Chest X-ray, AP view. Patient: 42 years old, sex M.
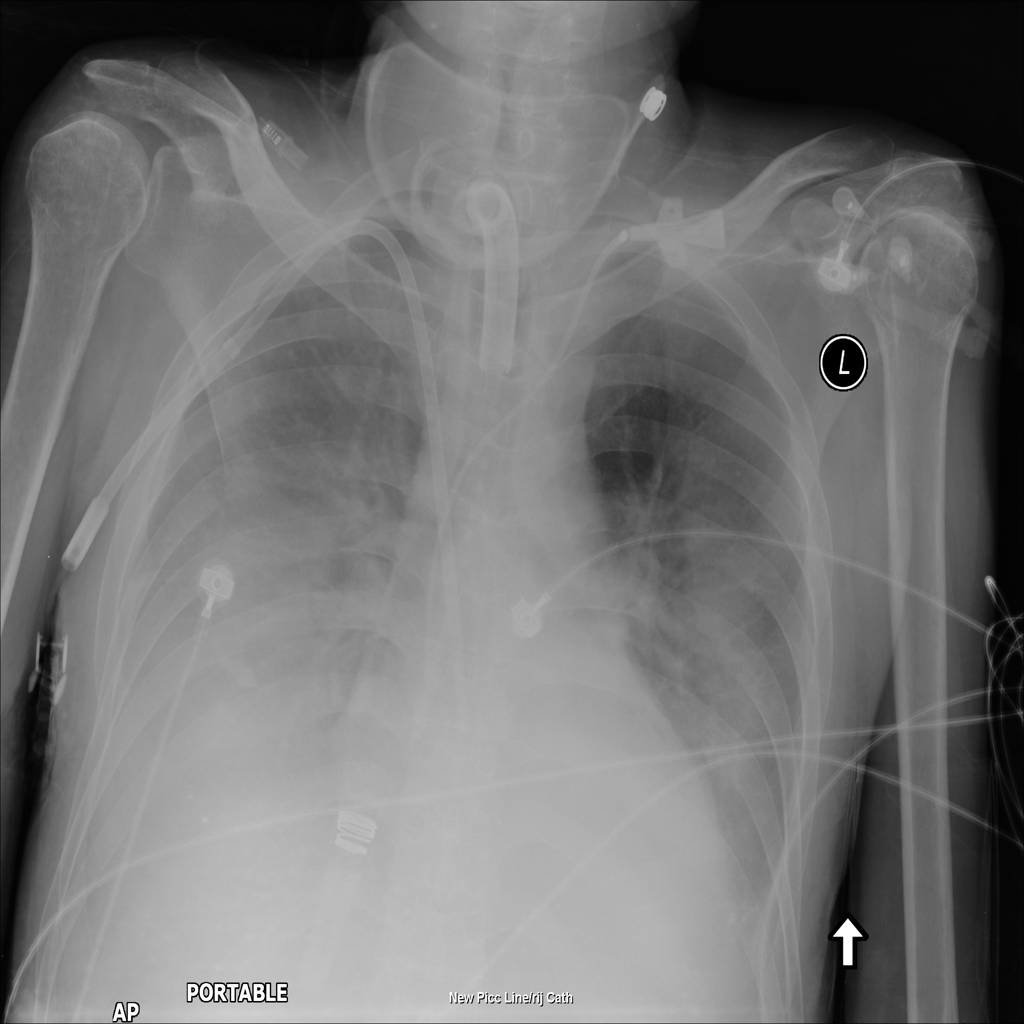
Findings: Consolidation